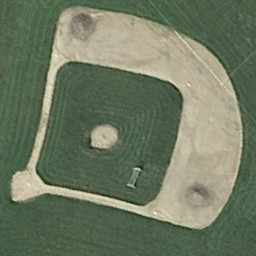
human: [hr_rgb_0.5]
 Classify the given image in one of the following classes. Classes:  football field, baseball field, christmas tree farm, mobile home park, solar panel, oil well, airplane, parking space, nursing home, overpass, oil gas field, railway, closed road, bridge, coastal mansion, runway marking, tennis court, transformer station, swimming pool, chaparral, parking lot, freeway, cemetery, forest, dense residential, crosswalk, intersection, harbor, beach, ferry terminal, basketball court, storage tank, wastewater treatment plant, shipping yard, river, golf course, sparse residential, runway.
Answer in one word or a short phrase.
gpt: baseball field